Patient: sex F, age 44
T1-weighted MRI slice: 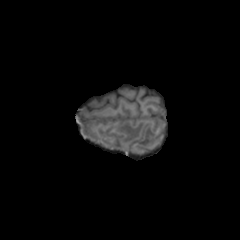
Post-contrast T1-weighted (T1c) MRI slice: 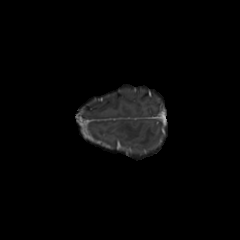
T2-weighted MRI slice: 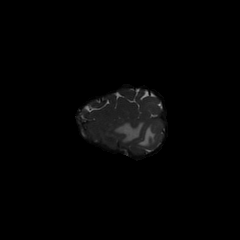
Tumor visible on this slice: yes
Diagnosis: Glioblastoma, IDH-wildtype
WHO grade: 4